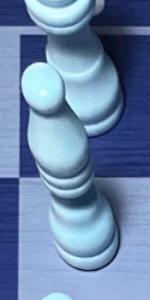
Label: Bishop_White